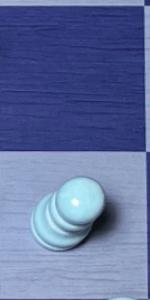
Label: Pawn_White